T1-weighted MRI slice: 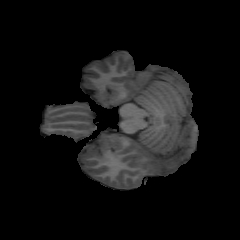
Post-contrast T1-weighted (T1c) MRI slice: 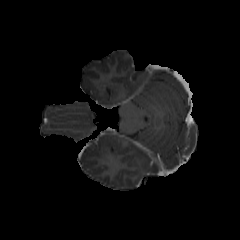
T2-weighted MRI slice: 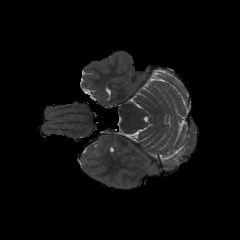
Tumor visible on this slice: no